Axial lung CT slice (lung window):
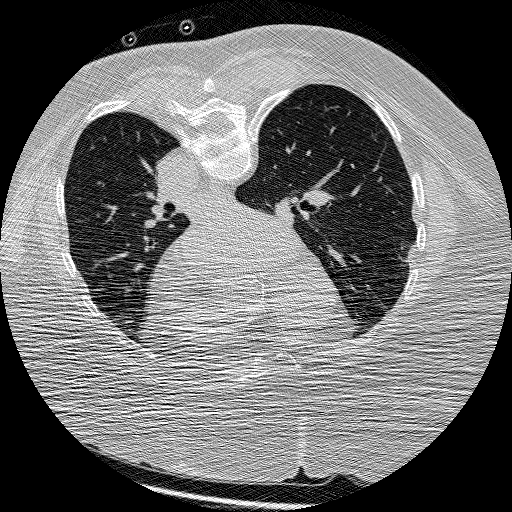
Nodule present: no